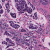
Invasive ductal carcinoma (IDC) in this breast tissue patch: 0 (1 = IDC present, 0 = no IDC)